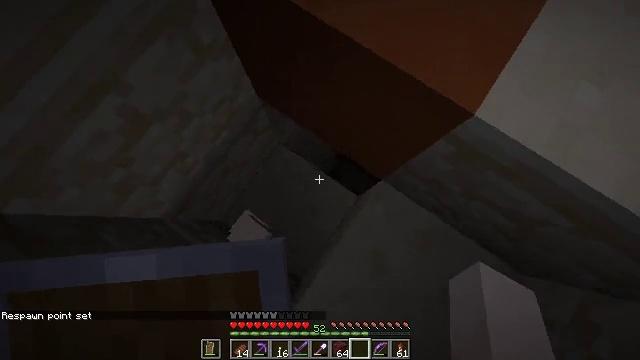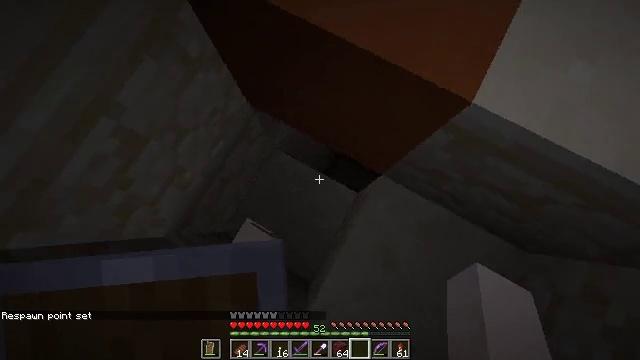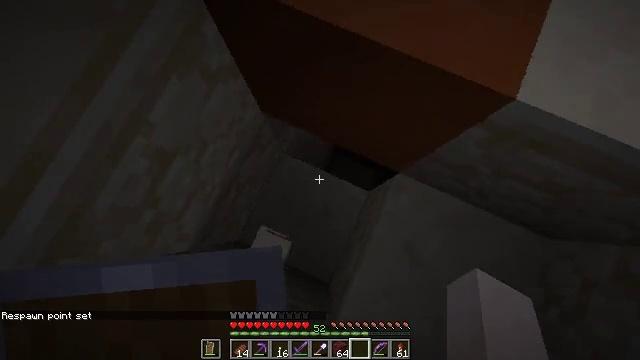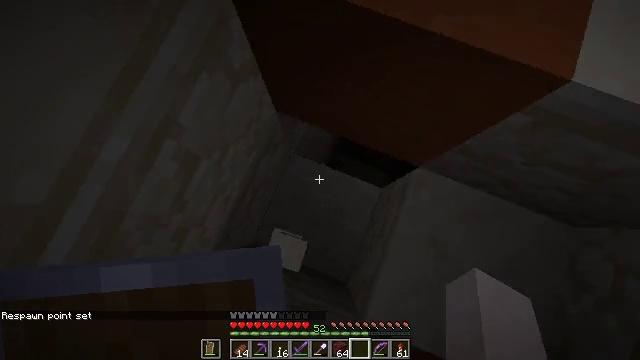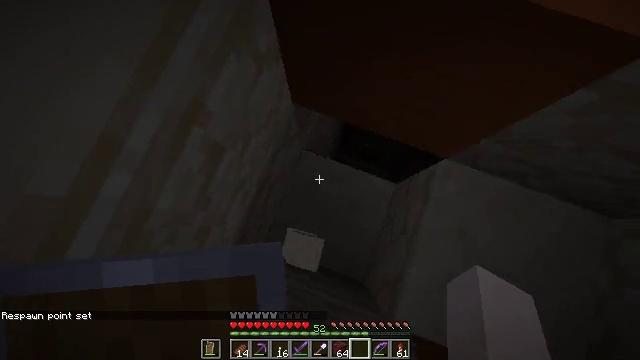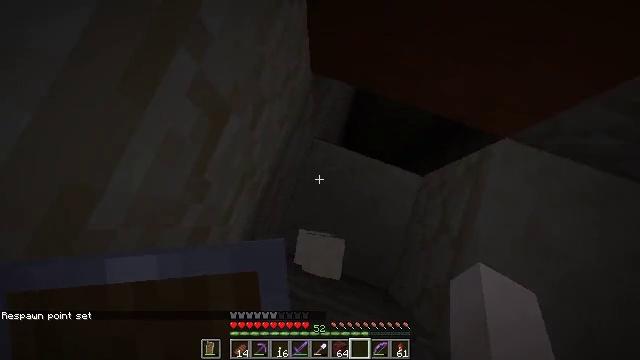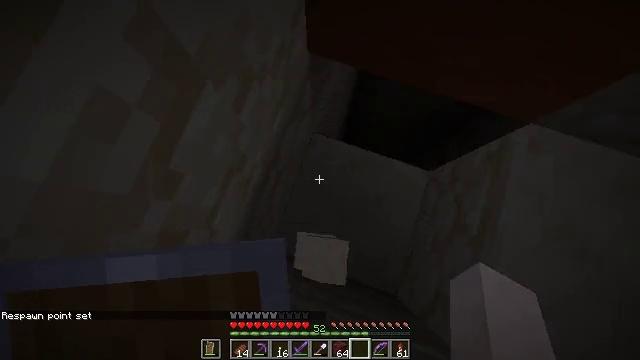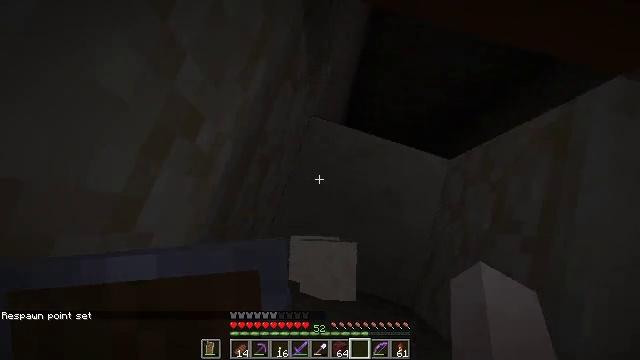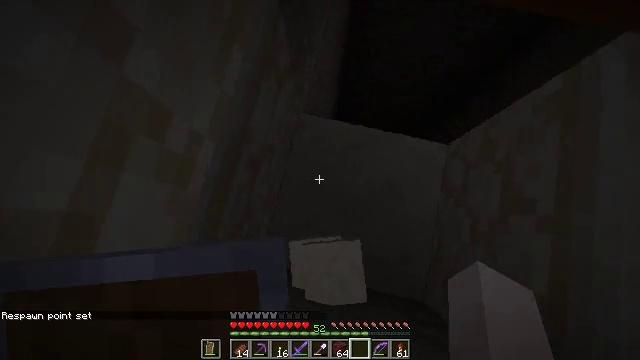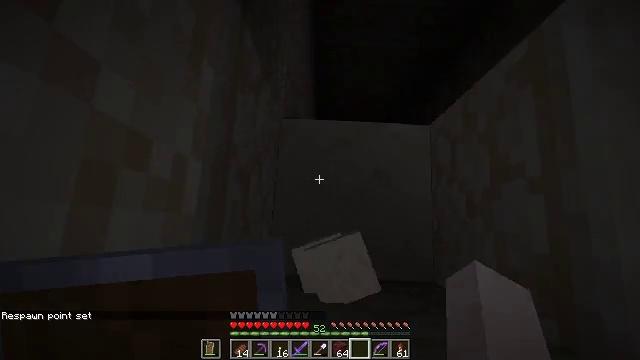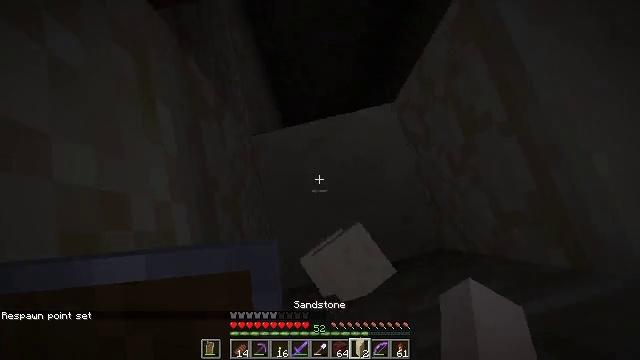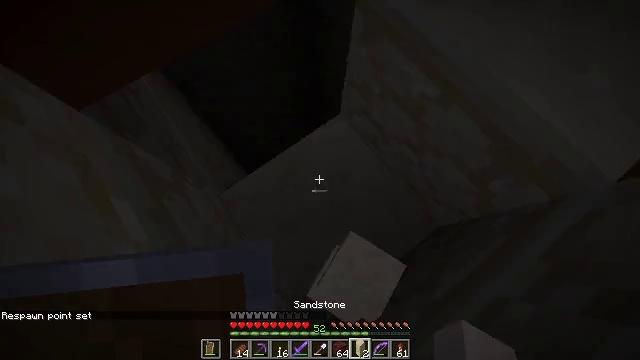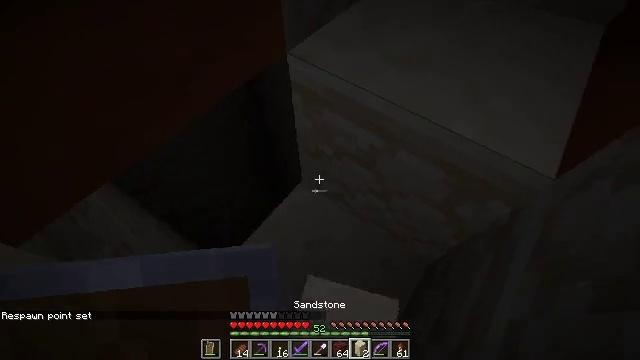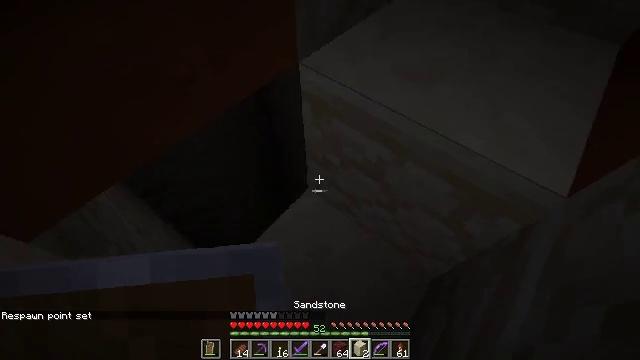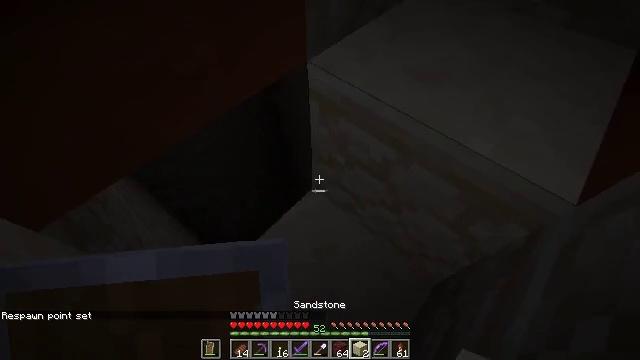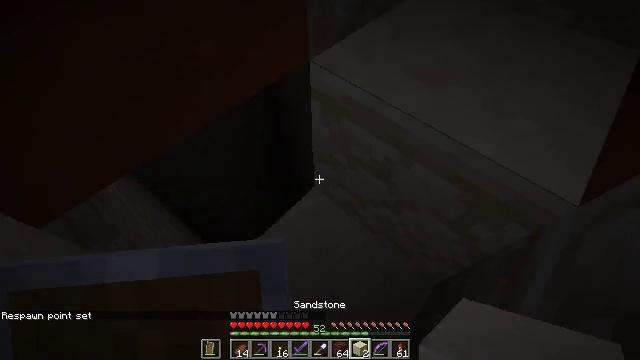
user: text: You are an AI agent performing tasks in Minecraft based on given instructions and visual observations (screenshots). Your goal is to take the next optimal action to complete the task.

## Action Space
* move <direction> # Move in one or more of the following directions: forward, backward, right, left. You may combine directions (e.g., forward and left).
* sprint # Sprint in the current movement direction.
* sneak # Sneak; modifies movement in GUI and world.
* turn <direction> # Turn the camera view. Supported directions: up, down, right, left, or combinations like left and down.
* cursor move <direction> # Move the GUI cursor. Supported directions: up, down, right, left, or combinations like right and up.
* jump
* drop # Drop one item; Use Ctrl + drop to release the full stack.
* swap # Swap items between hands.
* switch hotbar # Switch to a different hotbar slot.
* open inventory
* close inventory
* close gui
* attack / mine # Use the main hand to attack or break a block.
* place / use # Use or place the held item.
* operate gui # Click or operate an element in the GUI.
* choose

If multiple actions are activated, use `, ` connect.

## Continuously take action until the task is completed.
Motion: motion action
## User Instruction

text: Mine the sandstone block.
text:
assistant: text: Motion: move left, turn right
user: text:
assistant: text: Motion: move left, turn right
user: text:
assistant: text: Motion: move left, turn right
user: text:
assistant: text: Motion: turn right
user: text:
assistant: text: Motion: no_op
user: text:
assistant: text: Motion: turn right
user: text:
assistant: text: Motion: no_op
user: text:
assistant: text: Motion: turn right
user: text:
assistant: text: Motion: turn right
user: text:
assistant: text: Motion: turn right
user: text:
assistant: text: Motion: turn right and up
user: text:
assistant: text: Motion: turn right and up
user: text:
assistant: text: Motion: turn left and up
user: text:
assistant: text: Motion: turn left
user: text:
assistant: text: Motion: no_op
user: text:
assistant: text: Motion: turn right
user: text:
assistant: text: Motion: turn right
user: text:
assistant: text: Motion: turn right
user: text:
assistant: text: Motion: turn right
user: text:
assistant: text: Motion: turn right and down
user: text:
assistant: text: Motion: turn right
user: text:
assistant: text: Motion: turn right
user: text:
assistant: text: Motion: no_op
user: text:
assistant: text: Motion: no_op
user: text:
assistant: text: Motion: turn left
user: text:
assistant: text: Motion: turn left
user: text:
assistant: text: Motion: turn left and up
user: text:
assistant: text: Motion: turn left and up
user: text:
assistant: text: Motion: turn left and up
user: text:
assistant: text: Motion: turn left